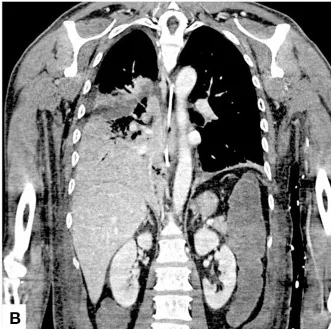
Preoperative CT scan. Coronal views of admission chest CT scans showing mixed ground-glass opacities and consolidation with positive air bronchograms involving both the medium and the lower right lobes.
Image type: radiology (ct)